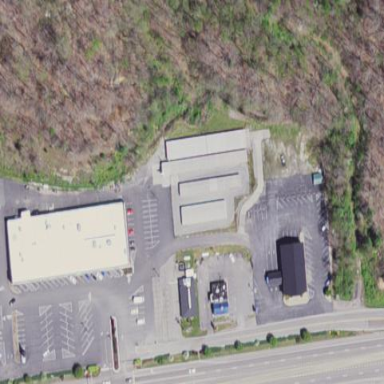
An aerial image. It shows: Area designated for garages used for storage rental.